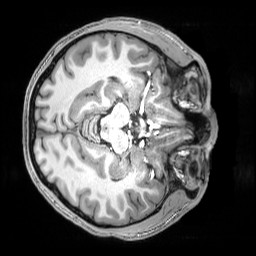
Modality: T1w
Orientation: axial
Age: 19
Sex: male
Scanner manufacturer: siemens
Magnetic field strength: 3 T
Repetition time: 2.5 s
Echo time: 0.00343 s